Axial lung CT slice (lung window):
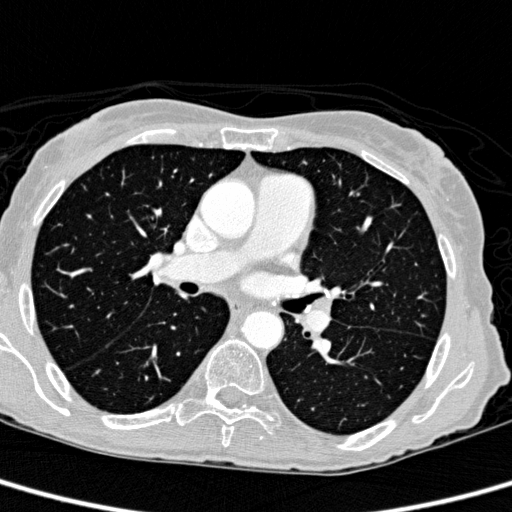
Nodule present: no